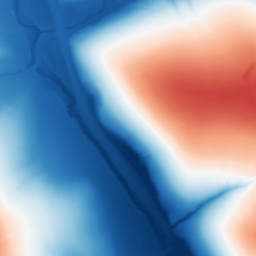
Category: trend_removal
Decomposition family: polynomial
Decomposition parameters: degree: 1
Upsampling method: cubic_catmull_rom
Upsampling parameters: scale: 2
Upsampling scale: 2